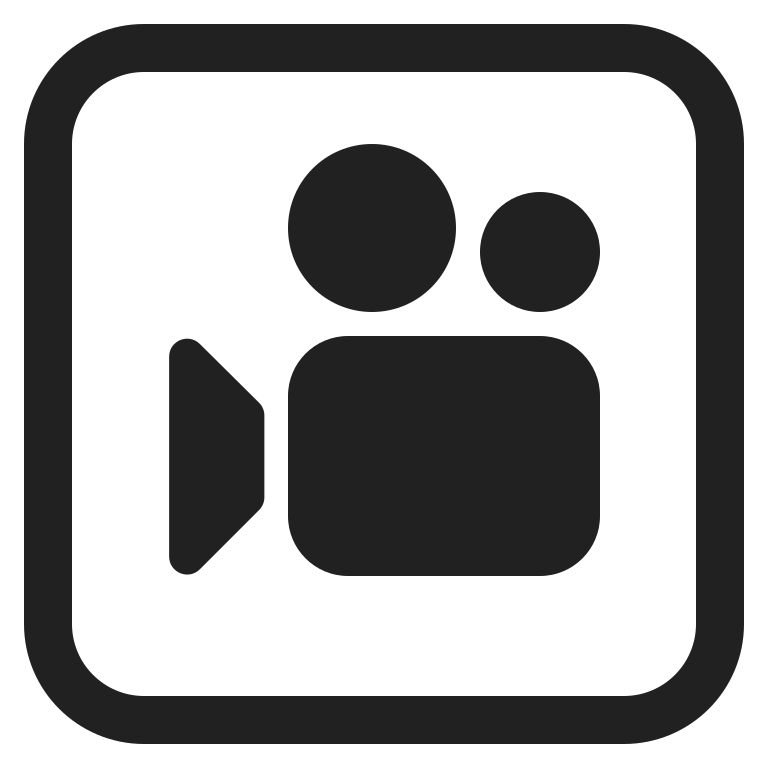
cinema high contrast